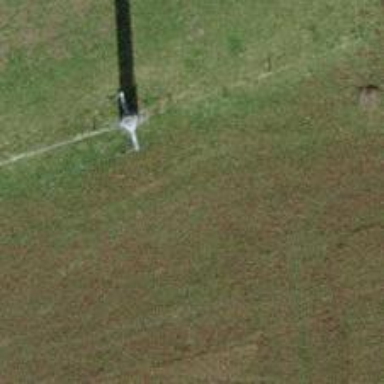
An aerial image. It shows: Power pole.